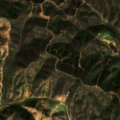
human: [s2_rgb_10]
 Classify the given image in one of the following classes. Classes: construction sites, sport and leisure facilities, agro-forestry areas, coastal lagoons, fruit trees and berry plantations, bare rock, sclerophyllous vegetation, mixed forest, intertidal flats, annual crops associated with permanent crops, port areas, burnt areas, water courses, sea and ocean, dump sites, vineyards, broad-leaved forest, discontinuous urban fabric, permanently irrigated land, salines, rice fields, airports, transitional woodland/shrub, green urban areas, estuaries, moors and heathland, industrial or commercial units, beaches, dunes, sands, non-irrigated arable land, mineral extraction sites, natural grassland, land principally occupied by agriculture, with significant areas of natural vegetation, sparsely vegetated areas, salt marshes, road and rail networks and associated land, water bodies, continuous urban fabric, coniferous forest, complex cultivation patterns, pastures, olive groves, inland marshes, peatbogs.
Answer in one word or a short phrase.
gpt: complex cultivation patterns, land principally occupied by agriculture, with significant areas of natural vegetation, sclerophyllous vegetation, transitional woodland/shrub